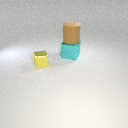
large brown rubber cylinder above large cyan metal cube